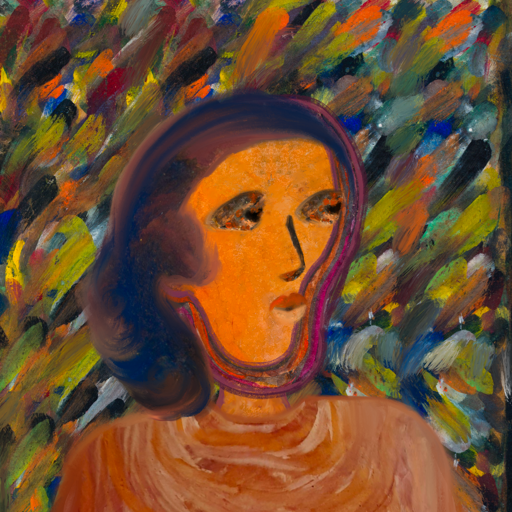
Background: An_Impression, Head And Neck Side: Hypocrite_w_Hair, Face Side: Gypsy_Queen, Bust: Pious_Lady, Hair Side: Mother_And_Son_Son, Head Accessory: Blank, Second Necklace: Blank, Necklace: Blank, Baby: Blank